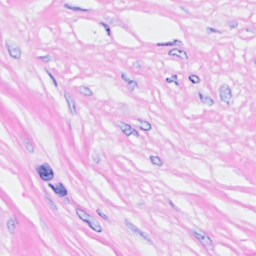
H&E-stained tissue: Breast